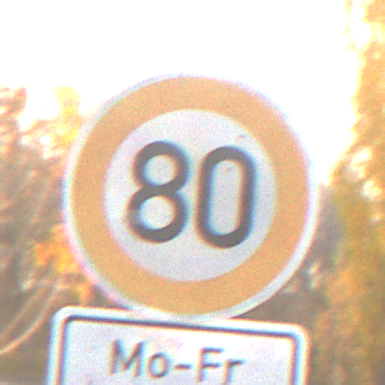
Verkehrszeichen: Geschwindigkeit80
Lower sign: ZeitangabenMitBeschraenkungAufWochentage2
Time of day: SunriseSunset
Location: Roofed (Suburban)
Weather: Clear
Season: NotSpecified
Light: Natural